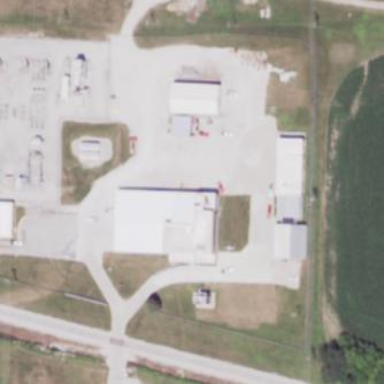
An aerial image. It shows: Utility area.